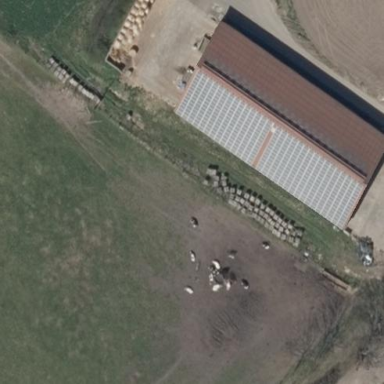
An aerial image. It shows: Solar power generator with photovoltaic panels.